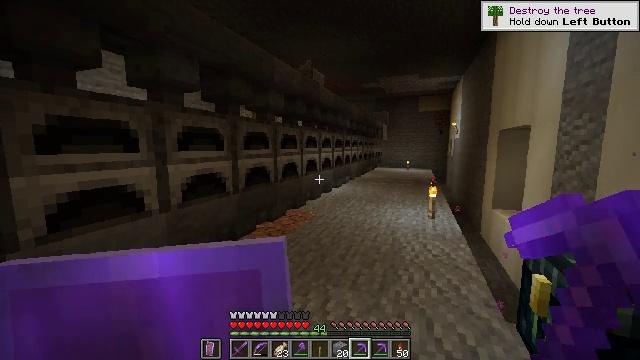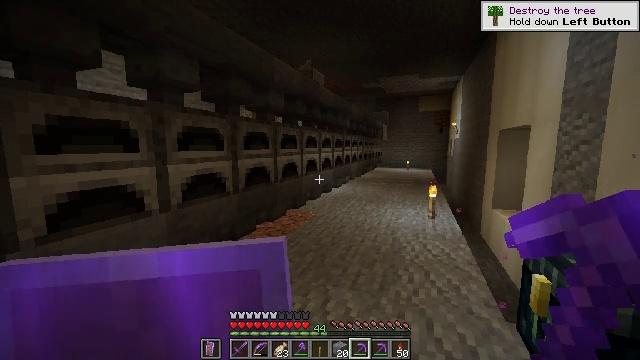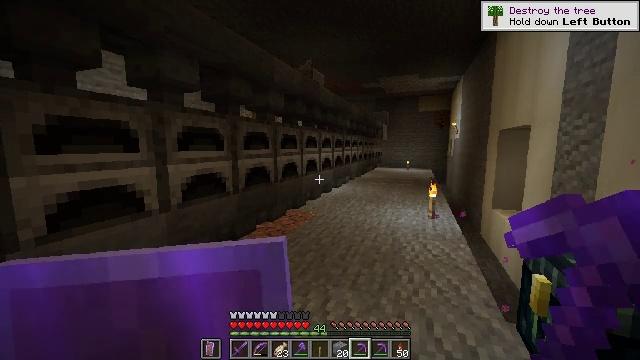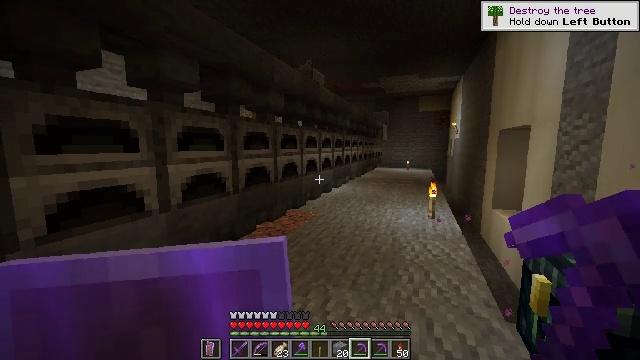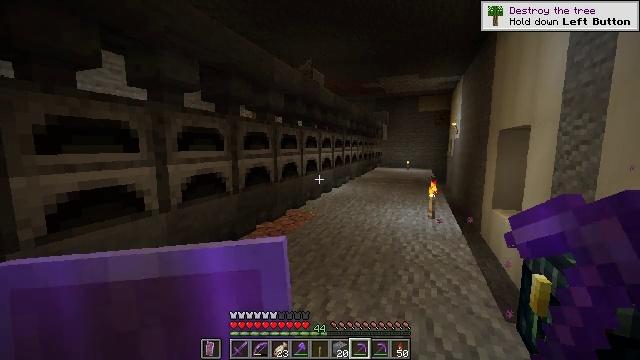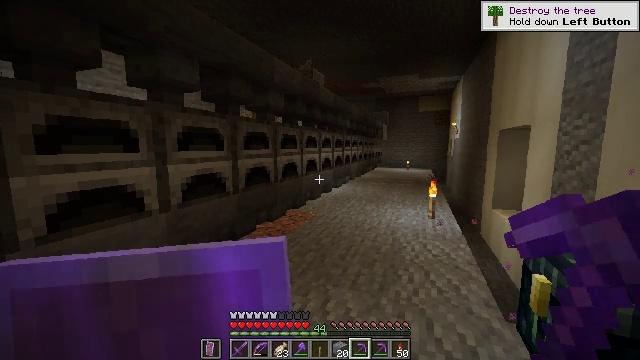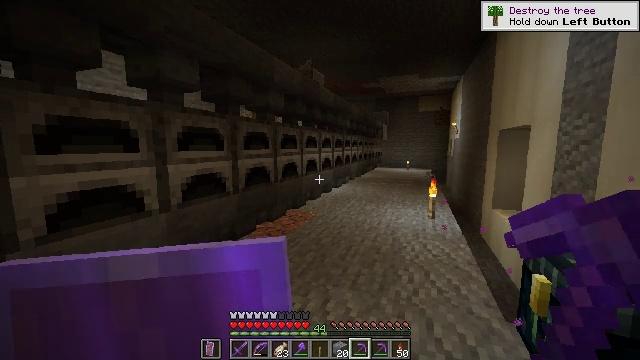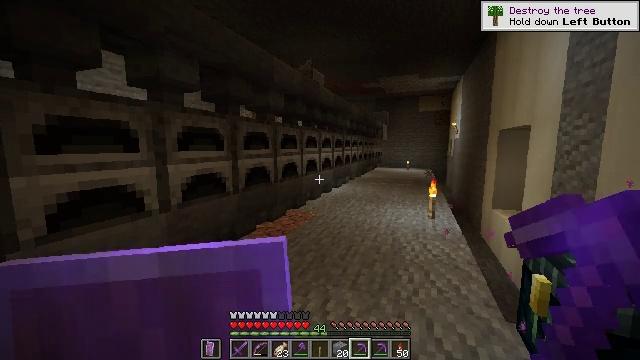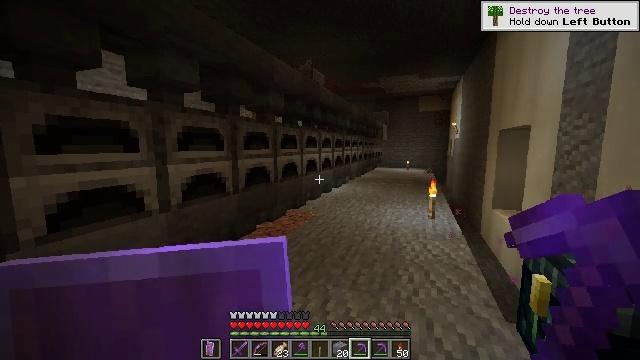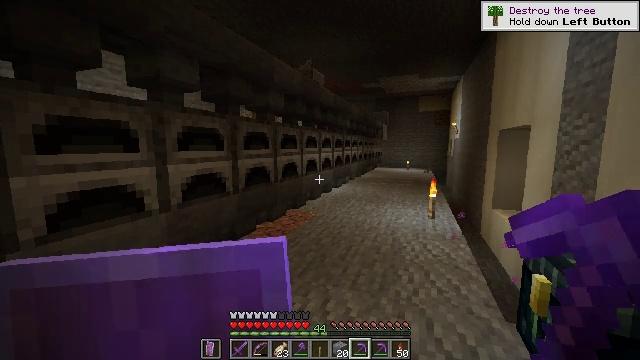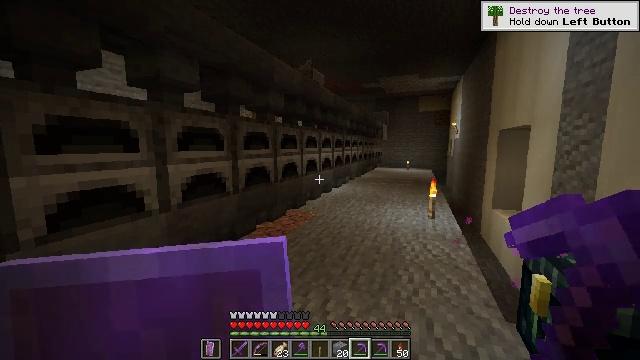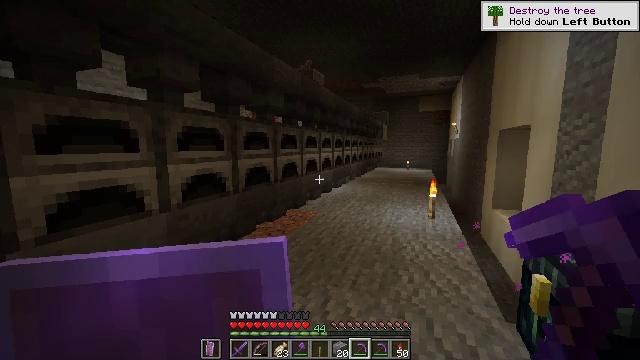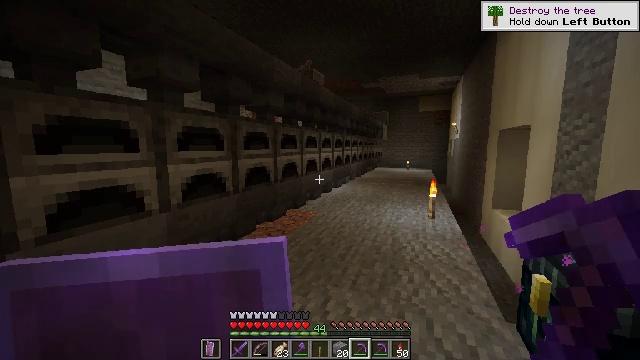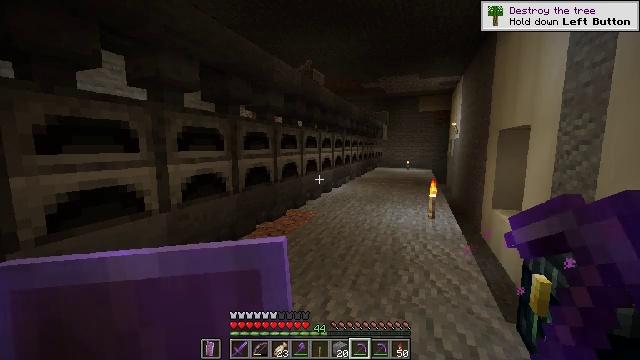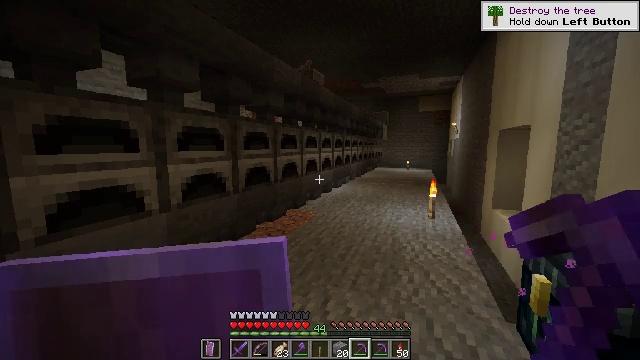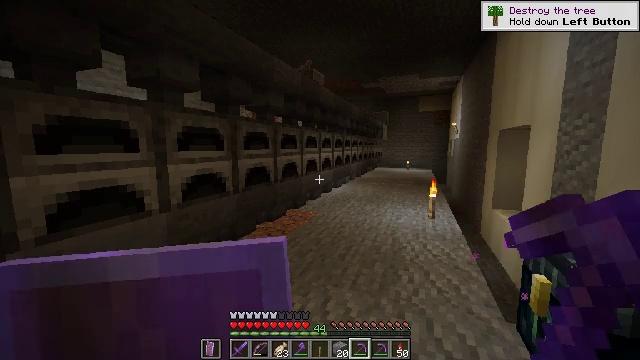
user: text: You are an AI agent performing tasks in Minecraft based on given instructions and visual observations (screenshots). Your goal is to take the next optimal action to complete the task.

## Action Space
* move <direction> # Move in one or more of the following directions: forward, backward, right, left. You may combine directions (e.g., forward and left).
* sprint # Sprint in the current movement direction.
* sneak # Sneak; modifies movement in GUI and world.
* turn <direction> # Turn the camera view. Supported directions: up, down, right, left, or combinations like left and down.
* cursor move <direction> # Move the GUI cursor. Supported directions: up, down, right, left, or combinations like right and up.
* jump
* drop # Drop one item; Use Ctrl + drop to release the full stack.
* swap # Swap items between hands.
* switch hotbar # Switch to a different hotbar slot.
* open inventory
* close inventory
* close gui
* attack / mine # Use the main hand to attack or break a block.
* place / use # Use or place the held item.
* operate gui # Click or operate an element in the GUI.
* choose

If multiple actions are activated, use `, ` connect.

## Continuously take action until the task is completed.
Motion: motion action
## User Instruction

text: craft item air
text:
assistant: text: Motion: no_op
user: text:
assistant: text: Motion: no_op
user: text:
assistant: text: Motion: no_op
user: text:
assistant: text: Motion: no_op
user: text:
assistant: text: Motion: no_op
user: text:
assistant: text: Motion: no_op
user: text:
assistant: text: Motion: no_op
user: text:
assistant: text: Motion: no_op
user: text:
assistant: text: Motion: no_op
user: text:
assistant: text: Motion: no_op
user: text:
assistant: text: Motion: no_op
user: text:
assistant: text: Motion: no_op
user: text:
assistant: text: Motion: no_op
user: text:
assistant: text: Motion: no_op
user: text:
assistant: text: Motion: no_op
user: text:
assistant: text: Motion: no_op
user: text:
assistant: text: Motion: turn left
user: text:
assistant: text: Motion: turn left and up
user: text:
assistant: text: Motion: turn left and up
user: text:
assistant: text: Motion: turn left and up
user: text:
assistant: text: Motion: turn left
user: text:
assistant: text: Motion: no_op
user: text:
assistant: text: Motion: no_op
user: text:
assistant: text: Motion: no_op
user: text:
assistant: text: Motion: turn left
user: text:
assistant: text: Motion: no_op
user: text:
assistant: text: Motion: no_op
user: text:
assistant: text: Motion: turn right and up
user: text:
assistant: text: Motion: turn right and up
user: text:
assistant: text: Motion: turn up